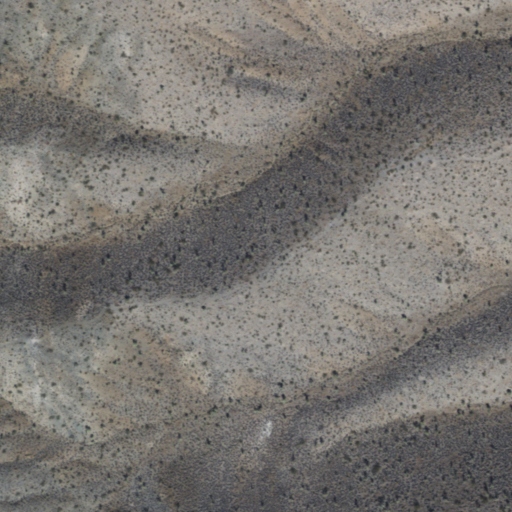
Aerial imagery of slope(s) in Arizona named Carlos Elmer's Joshua View containing only shrub